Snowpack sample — Snodgrass Mountain, Crested Butte, Colorado (2/4/25, 12:06 PM MST)
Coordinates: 38.923, -106.968
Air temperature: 35 °F
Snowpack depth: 80 cm
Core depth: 80 cm
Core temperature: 32 °F
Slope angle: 14°, slope face: 78°
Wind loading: low
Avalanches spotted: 0
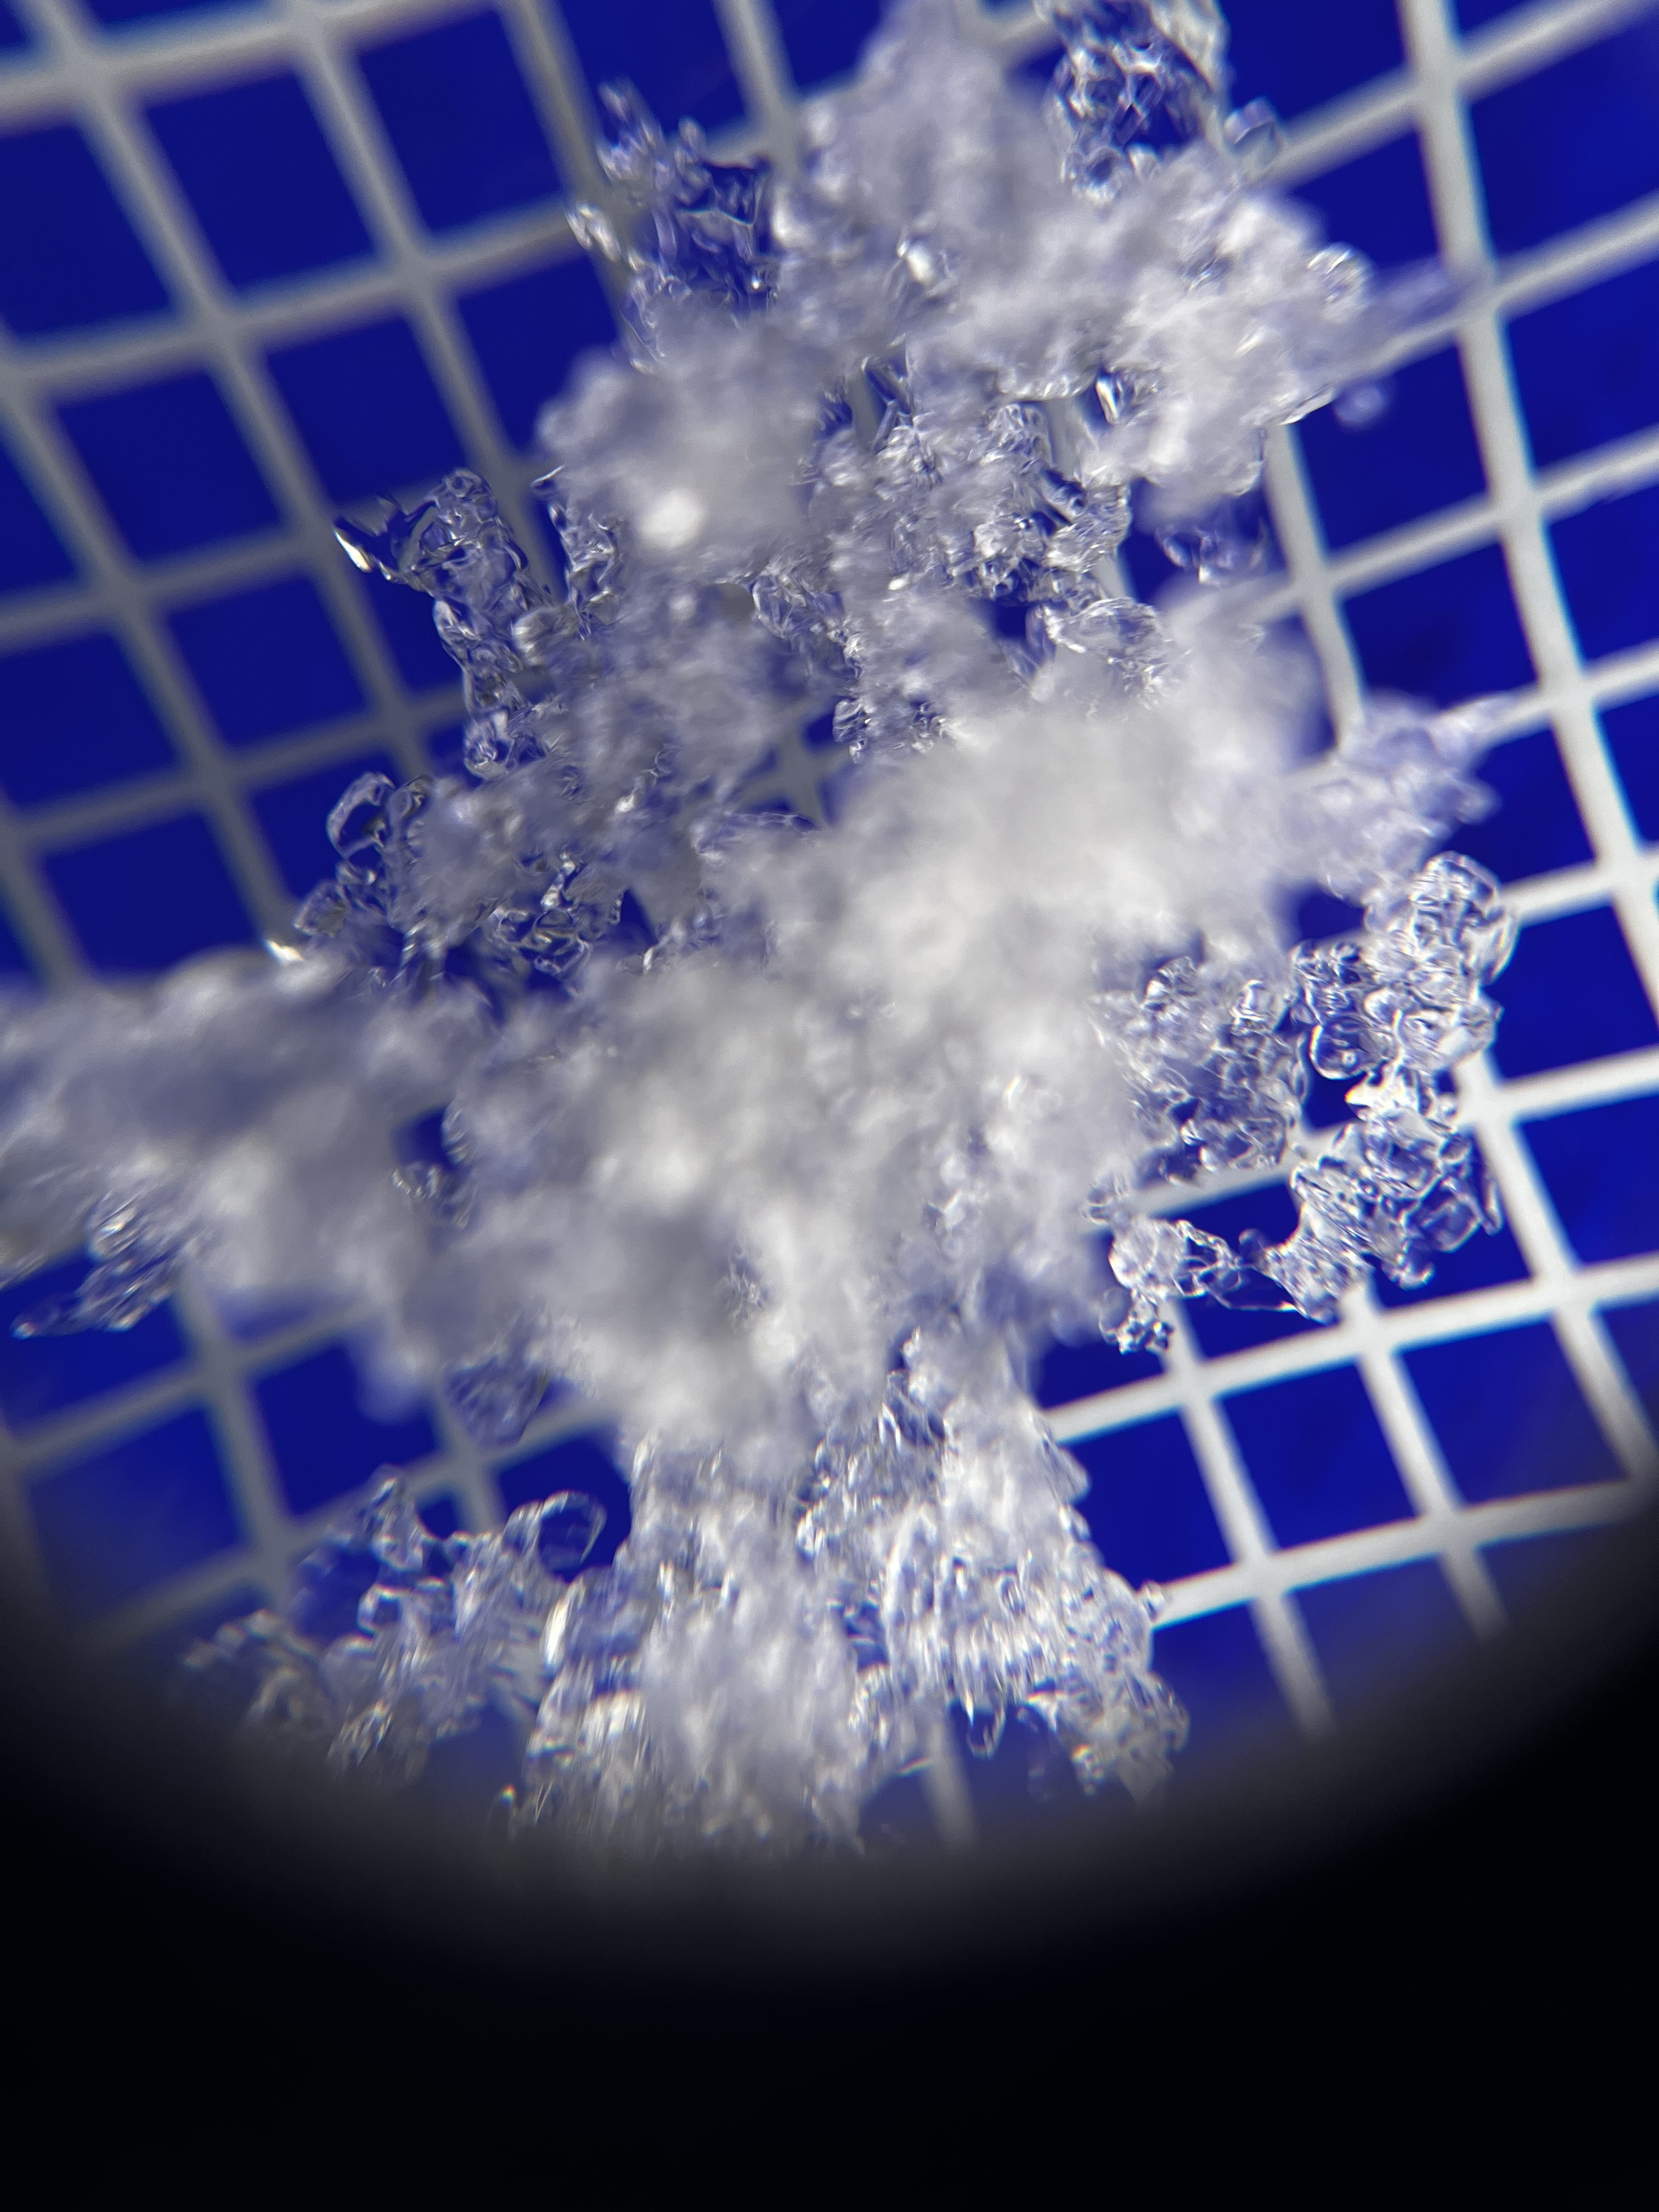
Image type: magnified_profile
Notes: No avalanches nearby, unusually warm weather for the last month reported by residents, Collected 25 yards from treeline